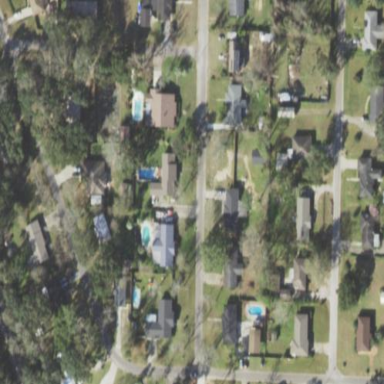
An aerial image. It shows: Residential area consisting of single-family homes.